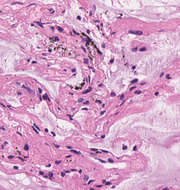
Tumor epithelial tissue: no
Tumor-associated stroma tissue: no
Normal tissue: yes